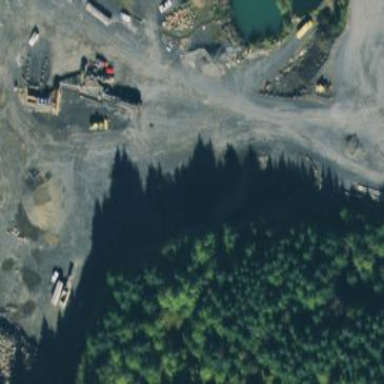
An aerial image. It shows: Quarry area.